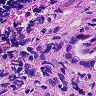
Metastatic tissue present: yes